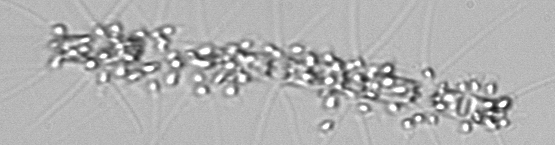
Label: Chaetoceros_didymus_TAG_external_flagellate